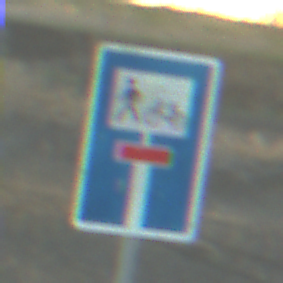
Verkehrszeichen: SackgasseRadverkehrFussgaengerDurchlaessig
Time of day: SunriseSunset
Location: Outdoor (Nature)
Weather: PartlyCloudy
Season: NotSpecified
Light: Natural